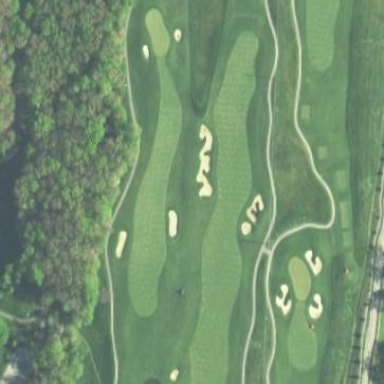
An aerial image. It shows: Area with grass used as rough in golf course.